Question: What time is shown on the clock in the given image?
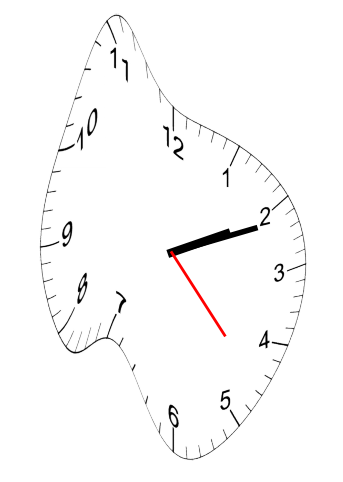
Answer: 02:11:23